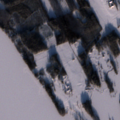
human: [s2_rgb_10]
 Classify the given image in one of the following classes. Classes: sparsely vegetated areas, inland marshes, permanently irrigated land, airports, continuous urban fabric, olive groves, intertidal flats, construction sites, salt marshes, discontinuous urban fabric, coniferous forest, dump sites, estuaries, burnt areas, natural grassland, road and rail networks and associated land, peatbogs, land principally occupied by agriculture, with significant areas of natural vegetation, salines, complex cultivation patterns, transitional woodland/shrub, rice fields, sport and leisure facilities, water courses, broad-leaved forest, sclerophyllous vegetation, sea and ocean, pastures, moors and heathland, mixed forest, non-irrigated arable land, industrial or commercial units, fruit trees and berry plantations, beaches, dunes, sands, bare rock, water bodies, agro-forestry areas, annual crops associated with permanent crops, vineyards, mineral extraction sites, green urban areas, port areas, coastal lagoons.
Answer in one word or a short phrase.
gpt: non-irrigated arable land, land principally occupied by agriculture, with significant areas of natural vegetation, mixed forest, water bodies